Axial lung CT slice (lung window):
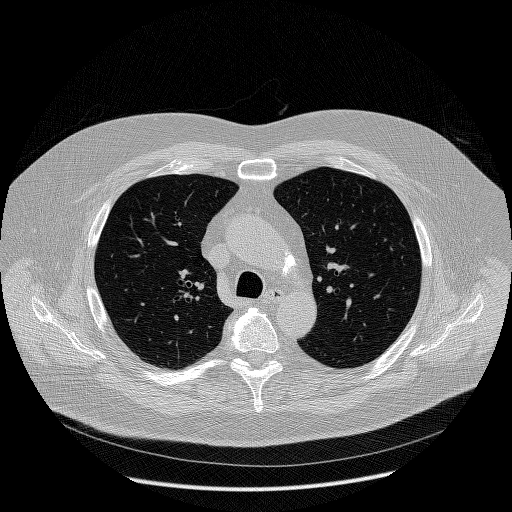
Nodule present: no